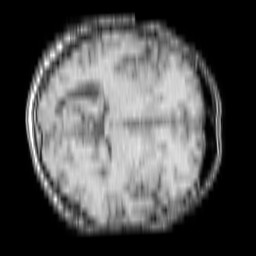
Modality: T1w
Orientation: axial
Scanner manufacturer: philips
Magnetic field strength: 1.5 T
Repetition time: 0.1894 s
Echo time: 0.001876 s